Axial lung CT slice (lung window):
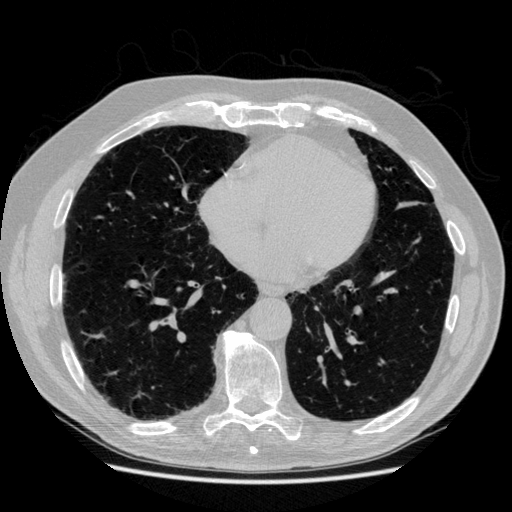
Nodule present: no